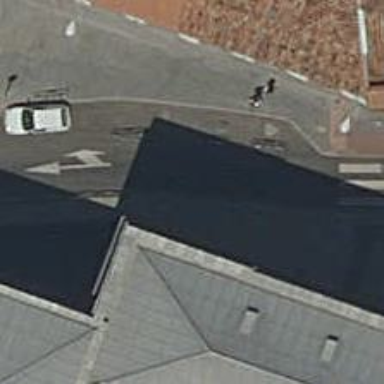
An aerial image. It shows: Building with skillion roof made of metal sheets.